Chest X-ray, PA view. Patient: 47 years old, sex F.
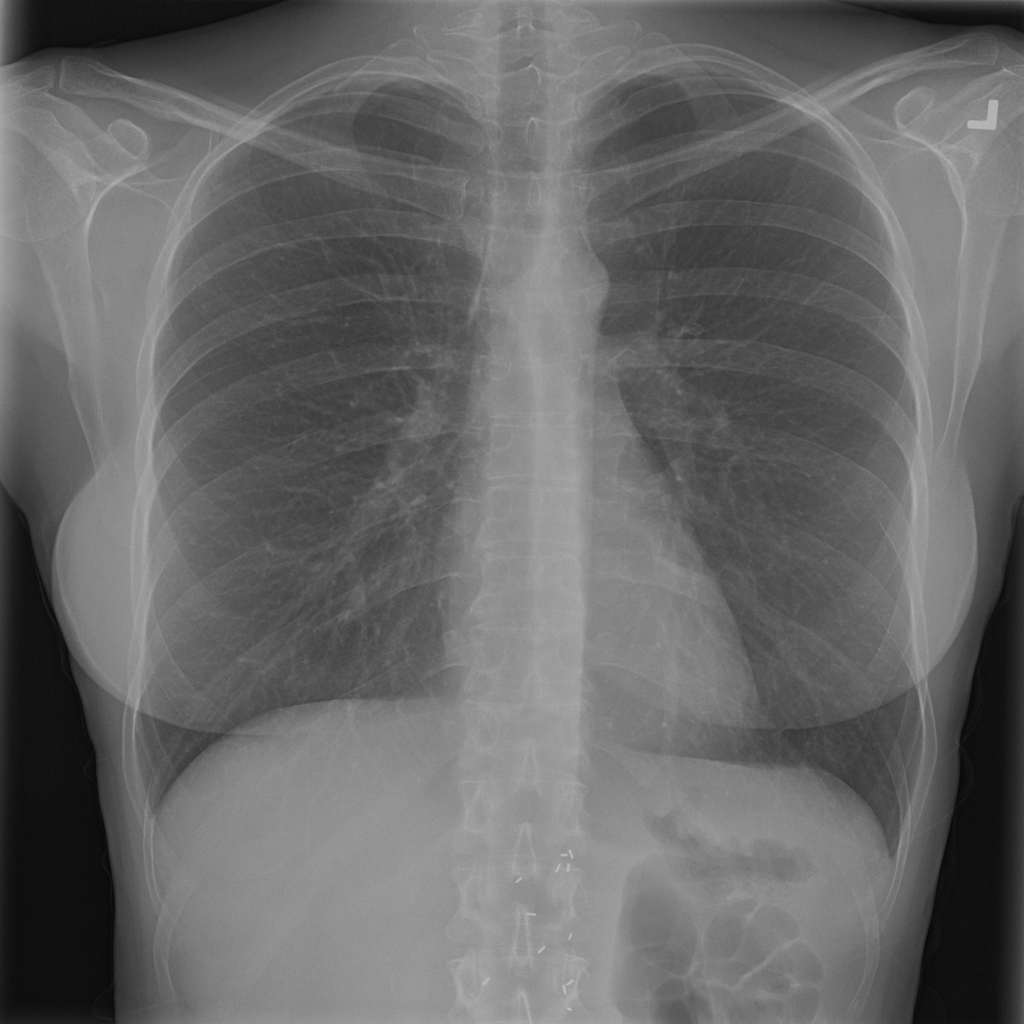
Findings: No Finding